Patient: sex M, age 37
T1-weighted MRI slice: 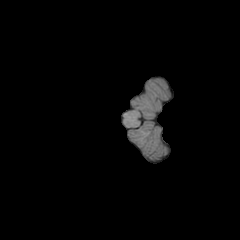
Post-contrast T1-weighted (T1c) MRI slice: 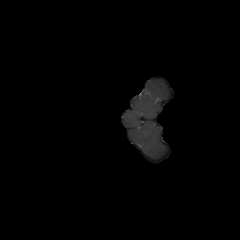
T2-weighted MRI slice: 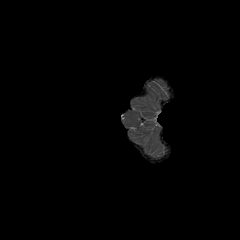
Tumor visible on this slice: no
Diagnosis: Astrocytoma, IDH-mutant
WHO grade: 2